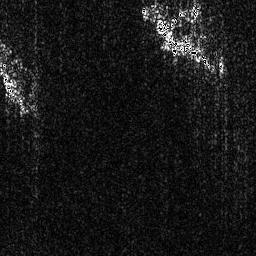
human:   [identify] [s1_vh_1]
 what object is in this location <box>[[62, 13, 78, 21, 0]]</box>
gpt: <ref>1 medium ship at the top right</ref>